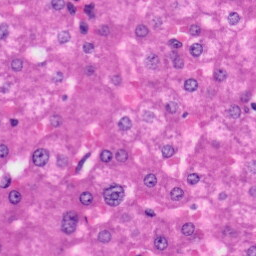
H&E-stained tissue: Liver